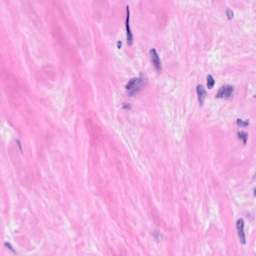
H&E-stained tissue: Breast